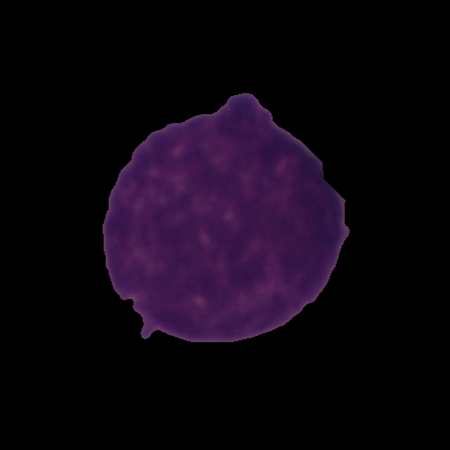
Label: cancer